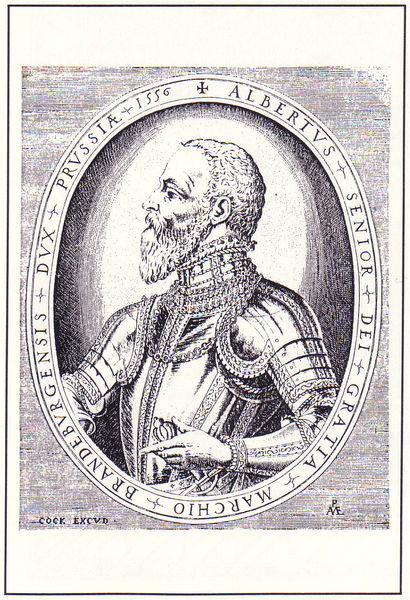
Titel: Bildnis des Albrecht, Markgraf zu Brandenburg
Künstler: Petrus a Merica
Institution: (Seriendruck)
Schlagwörter: hand, kopf, mann, schatten, weiß, brust, haar, hell, licht, mund, nase, ohr, profil, schmuck, schwarz, zeichnung, alt, bart, arm, augen, rahmen, bildnis, portrait, porträt, signatur, auge, haare, reich, locken, renaissance, kreis, oval, rund, tondo, schrift, italien, kette, grafik, graphik, kaiser, könig, inschrift, streng, büste, seitenansicht, metall, name, griff, panzer, medaillon, kreuz, druck, druckgraphik, schnitt, schwarz weiss, druckgrafik, radierung, stich, kupfer, schwert, säbel, text, ketten, degen, orden, proträt, herrscher, ritter, fürst, rüstung, knauf, serie, harnisch, emblem, kupferstich, metal, spruch, preußen, regent, umschrift, imprese, albert, albertus, brandenburg, augen mund, profilbild, senior, dux, condottiere, könig von preussen, rezession, me, 1556, wahlspruch, orden rüstung, prussia, brandenburgensis, dvx